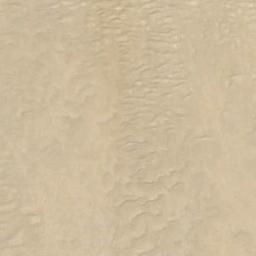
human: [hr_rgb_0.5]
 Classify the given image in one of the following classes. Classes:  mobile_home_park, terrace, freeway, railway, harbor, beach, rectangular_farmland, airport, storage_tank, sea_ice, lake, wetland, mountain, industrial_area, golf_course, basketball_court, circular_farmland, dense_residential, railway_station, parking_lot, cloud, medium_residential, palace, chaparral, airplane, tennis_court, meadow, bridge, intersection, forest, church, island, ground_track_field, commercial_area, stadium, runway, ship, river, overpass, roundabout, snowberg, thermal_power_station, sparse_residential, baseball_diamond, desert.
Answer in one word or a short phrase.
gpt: desert